Question: So I already looked at all the articles that I could find here, yet I still couldn't solve the problem. My question is how do I make Google App Scripts ask for permission to view certain files. Here's the problem in Google App Scripts:

Script:
'''
var NamesToDelete = [""];
function moveFiles(sourceFileId, targetFolderId) {
var file = DriveApp.getFileById(sourceFileId);
var folder = DriveApp.getFolderById(targetFolderId);
file.moveTo(folder);
}
function createFolder(folderName){
var parentFolder = DriveApp.getRootFolder();
var subFolders = parentFolder.getFolders();
var doesntExists = true;
var newFolder = '';
// Check if folder already exists.
while(subFolders.hasNext()){
var folder = subFolders.next();
//If the name exists return the id of the folder
if(folder.getName() === folderName){
doesntExists = false;
newFolder = folder;
return newFolder.getId();
};
};
//If the name doesn't exists, then create a new folder
if(doesntExists == true){
//If the file doesn't exists
newFolder = parentFolder.createFolder(folderName);
return newFolder.getId();
};
};
function start(user){
var body = "Hello " + user + ",<br> Your google drive cleanup has been successfully initiated. <br> Please go to your drive and click the file named 'Delete Me.' Select everything inside (shift+select) and right click it. In the options that come up, click 'Remove.' <br> Thank you, <br> SS Tools"
body = body + "<br> Words you chose: <br>";
for (var i = 0; i<NamesToDelete.length; i++) {
body = body + NamesToDelete[i] + "<br>";
}
var NEW_FOLDER_NAME = "DELETE ME";
var myFolderID = createFolder(NEW_FOLDER_NAME);
var tutorialPicture = UrlFetchApp
.fetch("https://i.gyazo.com/f8716f9d9b0539506a78fba52e12788b.png")
.getBlob()
.setName("How to Delete");
Logger.log(myFolderID);
listFolders(myFolderID)
MailApp.sendEmail({
to: user,
subject: "SS Tools: Drive Cleanup Successfully Initiated",
htmlBody: body,
inlineImages:
{
Tutorial: tutorialPicture,
}
});
};
function FirstWord(word) {
var wordLength = word.length
var firstWord = ""
for (var i = 0; i < wordLength; i++) {
var c = word[i]
if (c == " ") {
break;
}
else if(c >= '0' && c <= '9') {
continue;
}
firstWord = firstWord + word[i]
}
return firstWord
}
function checkIfDeleteAB(One, Two) {
var theFirstWord = FirstWord(One)
if (theFirstWord == Two || theFirstWord == "") {
return true
}
return false
}
function listFolders(parentID, folder) {
folder = folder || DriveApp.getRootFolder();
var name = folder.getName();
var files = folder.getFiles();
while ( files.hasNext() ) {
var nextFile = files.next();
var nextName = nextFile.getName();
var arrayLength = NamesToDelete.length
for (var i = 0; i < arrayLength; i++) {
if (checkIfDeleteAB(nextName, NamesToDelete[i])) {
Logger.log(name + " :: " + nextName);
//nextFile.setTrashed(true);
moveFiles(nextFile.getId(), parentID);
break;
}
}
}
var subfolders = folder.getFolders();
while (subfolders.hasNext()) {
listFolders(parentID, subfolders.next());
}
}
function GetResponsesArray(form) {
var response = form.response;
var user = response.getRespondentEmail();
var item = response.getItemResponses();
var array = item[0].getResponse();
var word = "";
var c = 0;
var done = false;
Logger.log(array)
for (var i = 0; i<array.length; i++){
if(array[i] == " "){
c = 0;
NamesToDelete.push(word);
Logger.log(word)
word = "";
done = true;
}else{
word += array[i];
Logger.log("Shaping word :: " + word)
c++;
done = false;
}
}
if (done == false){
NamesToDelete.push(word);
}
Logger.log(user)
start(user);
}
'''
If you can find the answer to my question I would be grateful!
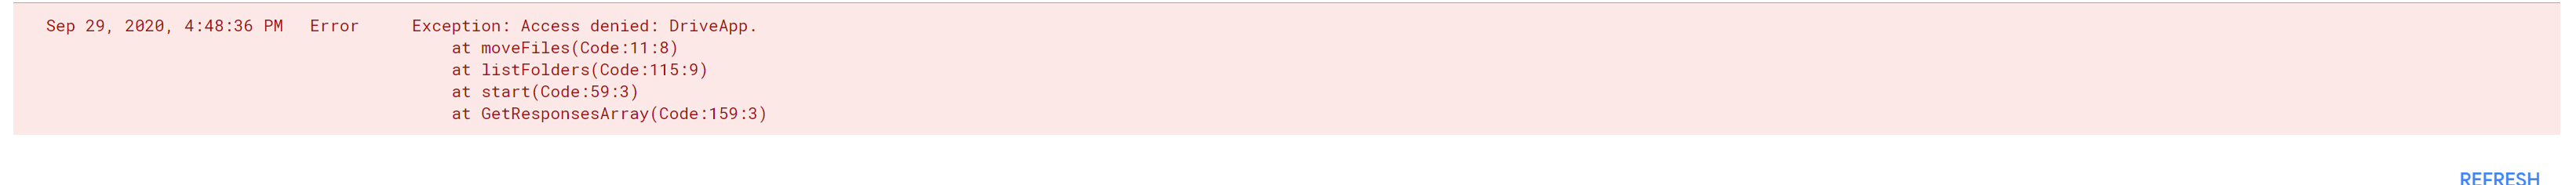
Answer: Google gives the <URL> explanation for the 'Access denied: DriveApp' exception:
> Administrators of G Suite domains have the ability to disable the Drive SDK for their domain, which prevents their users from installing and using Google Drive apps. This setting also prevents the users from being able to use Apps Script add-ons that use the Drive service or Advanced Drive Service (even if the script was authorized prior to the admin disabling Drive SDK).
In other words, it seems like you are not the admin of your domain and the admin had disabled the usage of Drive SDK for you / for the whole doman.
You need to contact the admin and ask him to change permissions.